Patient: sex M, age 69
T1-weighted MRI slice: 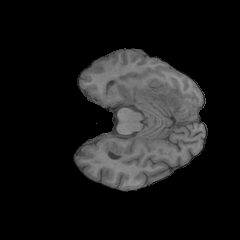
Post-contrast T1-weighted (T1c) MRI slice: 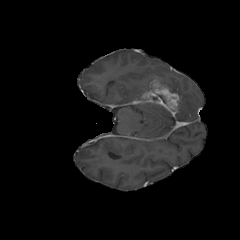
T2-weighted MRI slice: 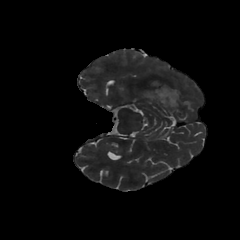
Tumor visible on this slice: yes
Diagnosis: Glioblastoma, IDH-wildtype
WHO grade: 4